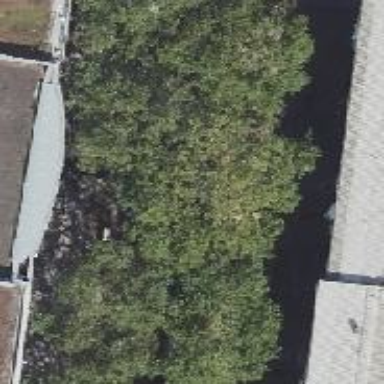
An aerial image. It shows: Deciduous broadleaved tree.